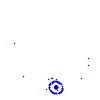
Particle: kaon